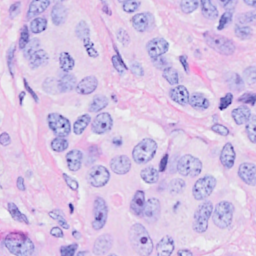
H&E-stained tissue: Breast